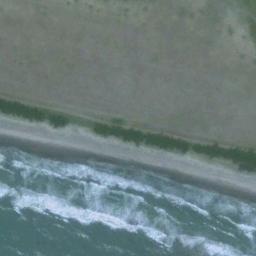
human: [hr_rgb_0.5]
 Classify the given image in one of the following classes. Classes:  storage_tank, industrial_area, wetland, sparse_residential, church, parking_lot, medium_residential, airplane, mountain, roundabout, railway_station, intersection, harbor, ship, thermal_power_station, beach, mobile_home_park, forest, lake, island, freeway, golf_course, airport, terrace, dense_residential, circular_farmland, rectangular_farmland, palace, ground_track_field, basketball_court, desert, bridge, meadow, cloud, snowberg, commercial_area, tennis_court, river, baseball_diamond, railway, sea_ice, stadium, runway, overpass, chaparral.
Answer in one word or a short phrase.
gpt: beach